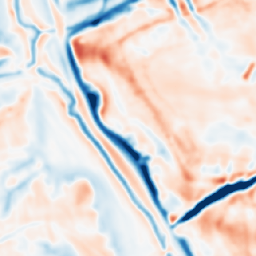
Category: multiscale
Decomposition family: dog_multiscale
Decomposition parameters: sigma_ratio: 1.4
n_scales: 4
base_sigma: 2
Upsampling method: area
Upsampling parameters: scale: 4
Upsampling scale: 4